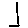
Label: line